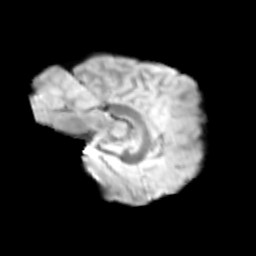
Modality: T2w
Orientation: sagittal
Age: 12
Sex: male
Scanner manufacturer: siemens
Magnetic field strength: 3 T
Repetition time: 3.8 s
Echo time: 0.07 s